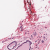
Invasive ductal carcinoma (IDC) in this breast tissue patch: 0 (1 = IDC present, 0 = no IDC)